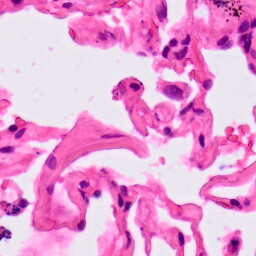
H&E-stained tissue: Lung